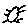
Label: sun